Question: I am working on a task in which i am split the image into smaller chunks and i have done it successfully <URL>,now my point is and i want to shuffle that chunks and then save into my sd card as it is,any help will be much appreciated Thanks in advance..
1. want to shuffle the chunks
2. after shuffling the chunks save that image as it is into my sd card
This is the image:

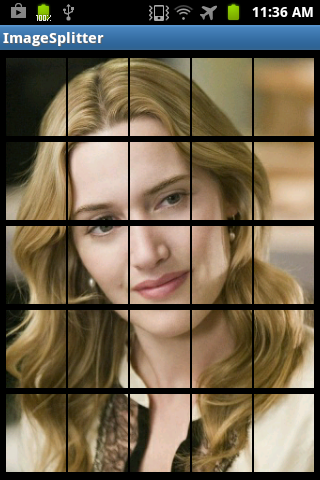
Answer: Farhan,
In ChunkedImageActivity.java,
Use Collections.shuffle(imageChunks); after
ArrayList imageChunks = getIntent().getParcelableArrayListExtra("image chunks");
You will get the shuffled images.
To store these images in sdcard, use FileOutputStream.
Follow this link <URL>